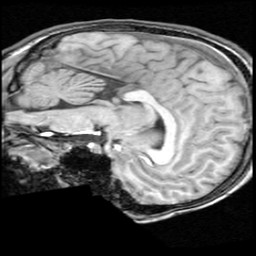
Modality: T1w
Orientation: sagittal
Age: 13
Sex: female
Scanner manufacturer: ge
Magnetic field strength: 1.5 T
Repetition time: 0.03333 s
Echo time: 0.008 s